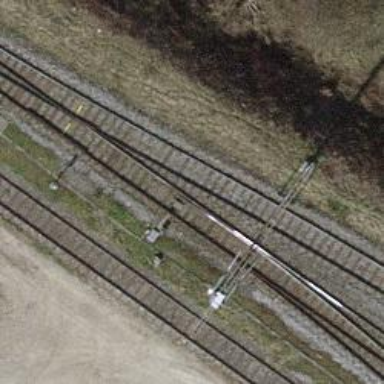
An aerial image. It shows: Railway switch.